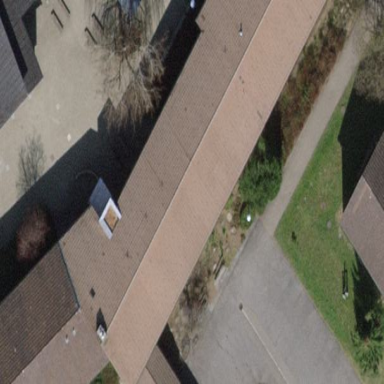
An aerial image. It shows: School building.